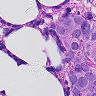
Metastatic tissue present: yes